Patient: sex M, age 52
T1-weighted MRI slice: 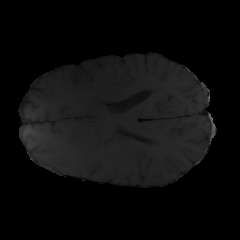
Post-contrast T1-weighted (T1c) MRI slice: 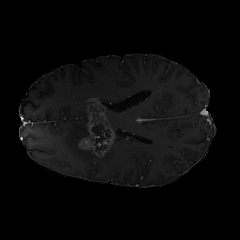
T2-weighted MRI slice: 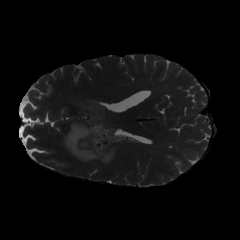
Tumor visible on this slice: yes
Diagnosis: Glioblastoma, IDH-wildtype
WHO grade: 4